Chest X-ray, PA view. Patient: 25 years old, sex F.
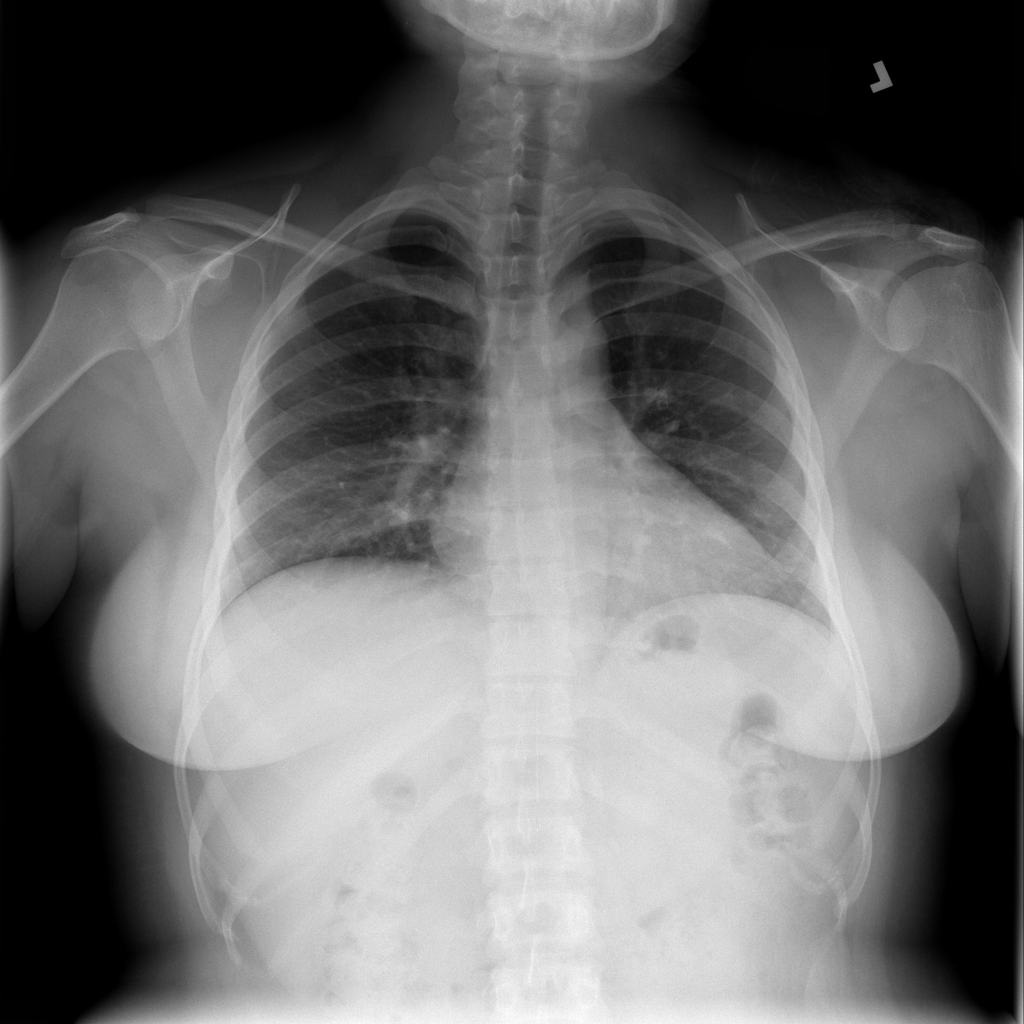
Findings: Infiltration